Aerial crown-view tile of a tropical tree (Barro Colorado Island, Panama), acquired 20240716:
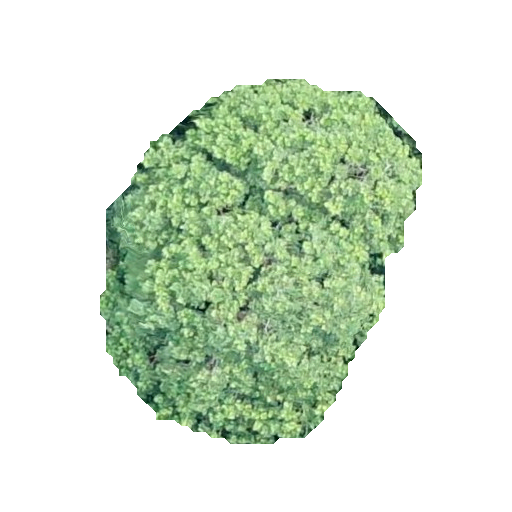
Species: Simarouba amara
GBIF accepted scientific name: Simarouba amara
Crown area: 134.162 m²